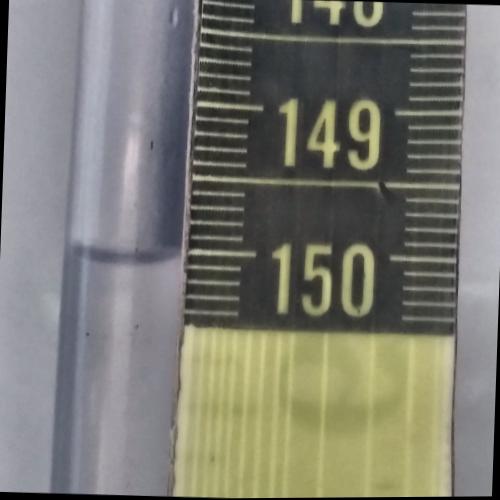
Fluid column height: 150.0 cm